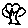
Label: tree